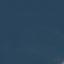
Land use / land cover: SeaLake